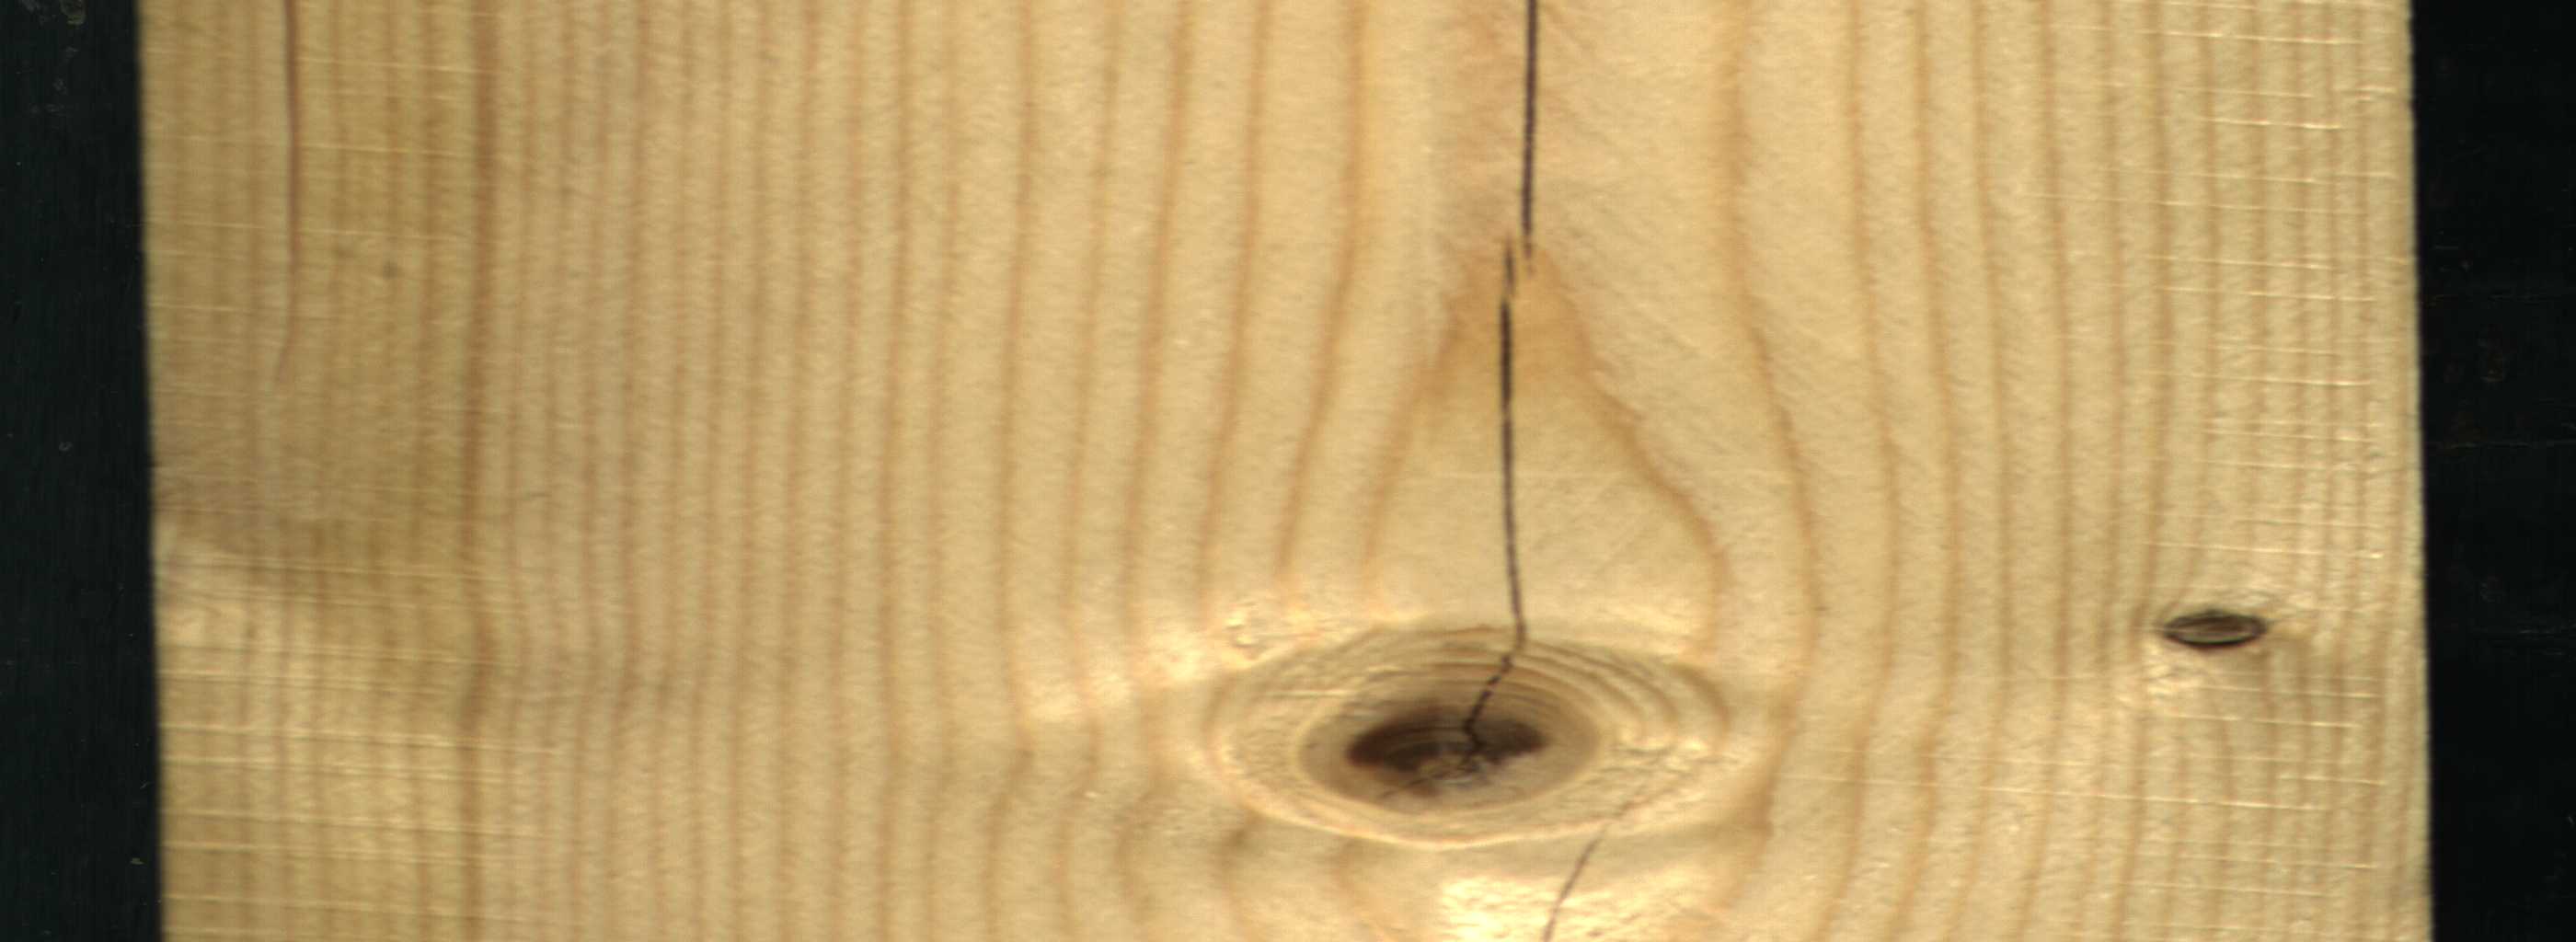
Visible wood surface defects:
resin
Crack
Crack
knot_with_crack
Dead_Knot